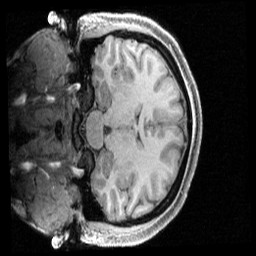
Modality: T1w
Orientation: coronal
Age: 26
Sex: female
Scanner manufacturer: siemens
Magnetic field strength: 3 T
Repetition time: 2.4 s
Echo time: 0.00231 s